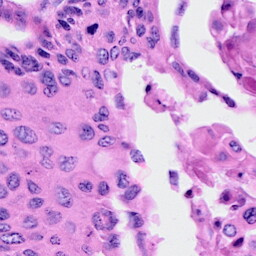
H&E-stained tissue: Cervix